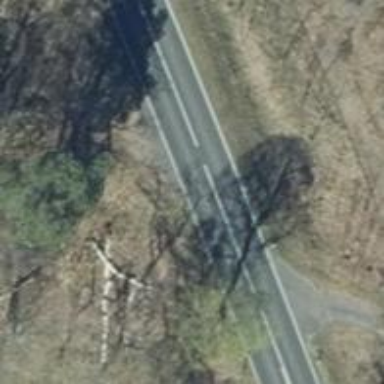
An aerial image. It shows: Asphalt road classified as primary highway.